Question: What is the value of the measurement in the image?
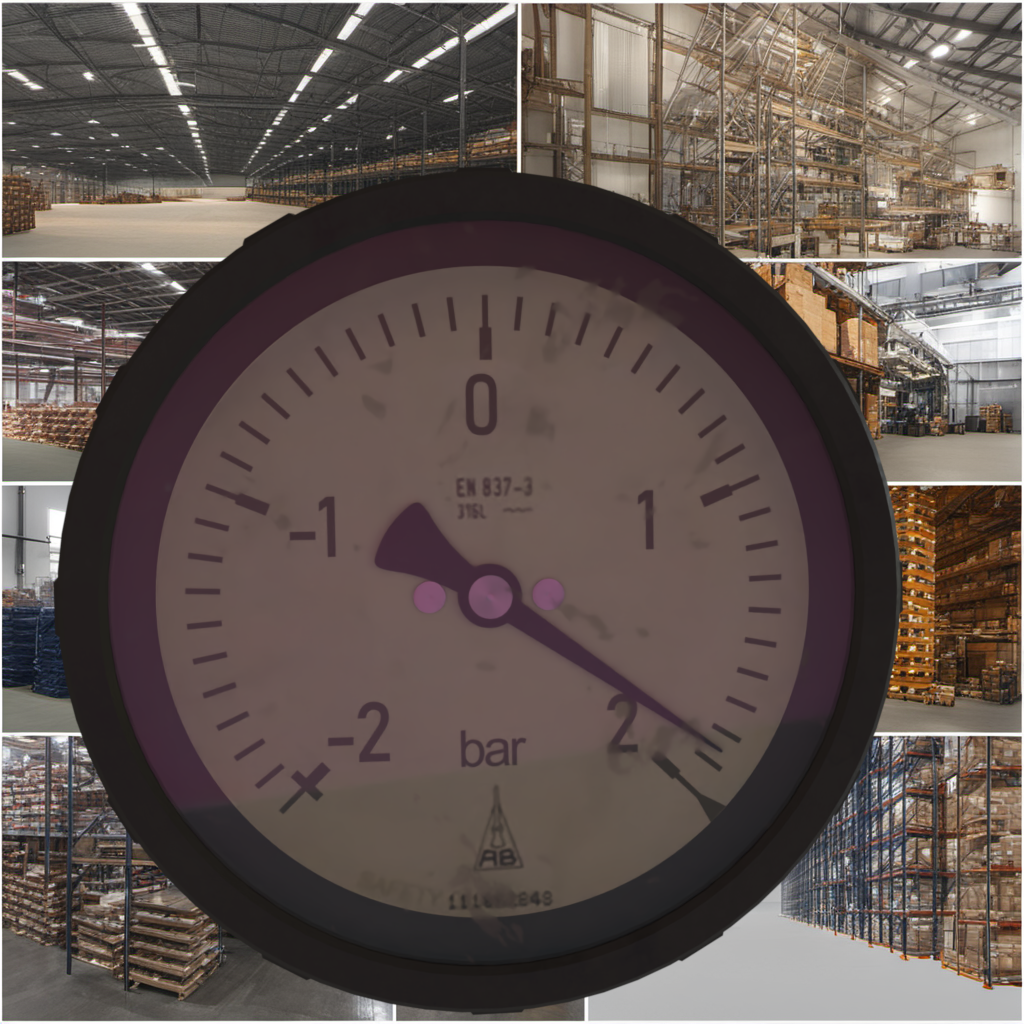
Answer: The result is 1.94
Question: What is the reading range of the measurement in the image?
Answer: The range is from -2 to 2
Question: What is the minimum and maximum reading range of this measurement?
Answer: The minimum value is -2 and the maximum value is 2